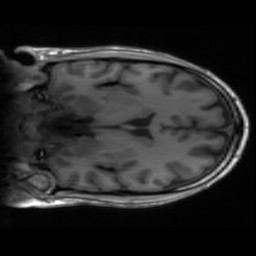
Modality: T1w
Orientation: coronal
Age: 46
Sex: male
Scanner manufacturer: ge
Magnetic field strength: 3 T
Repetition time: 0.005224 s
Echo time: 0.00164 s